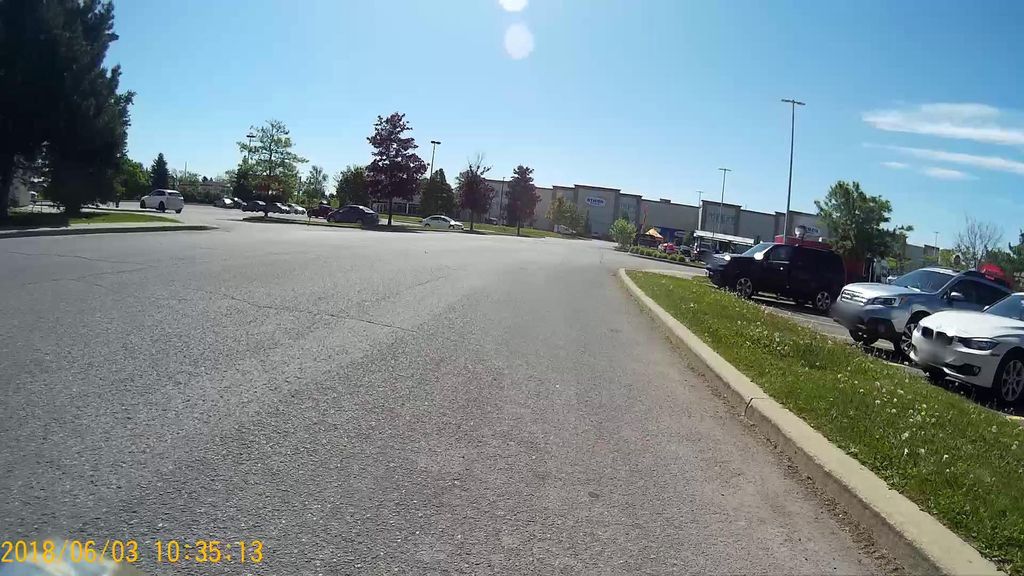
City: ottawa-gatineau